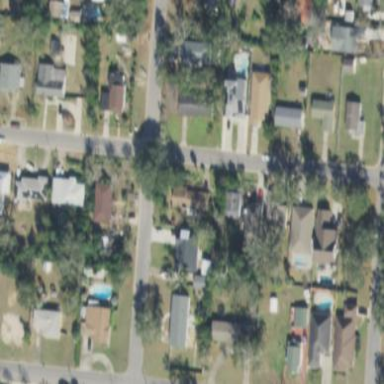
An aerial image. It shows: Residential area composed of single-family homes.